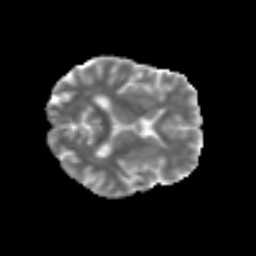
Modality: MD
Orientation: axial
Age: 53
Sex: female
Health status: ill
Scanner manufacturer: siemens
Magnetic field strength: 3 T
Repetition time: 8.7 s
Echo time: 0.11 s